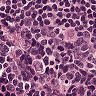
Metastatic tissue present: no